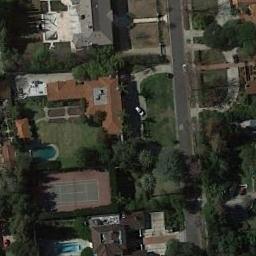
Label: tennis_court